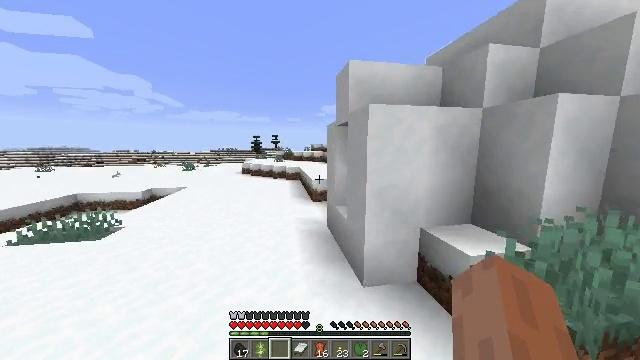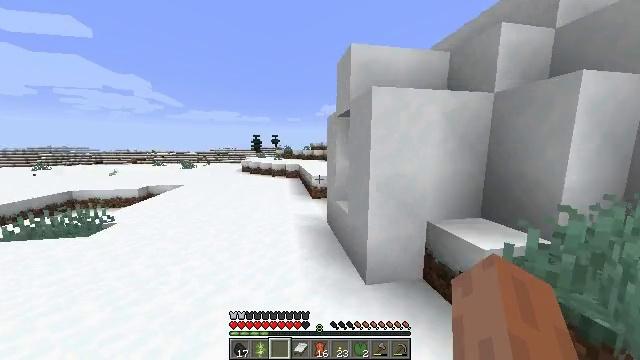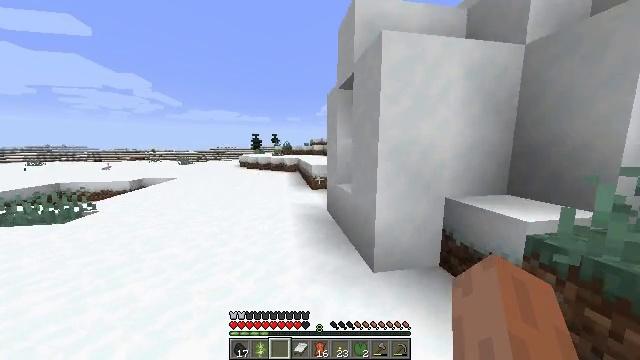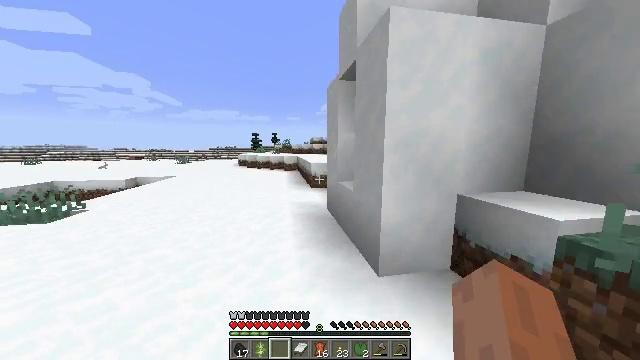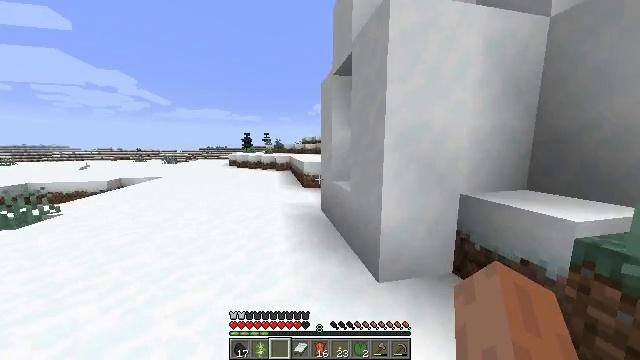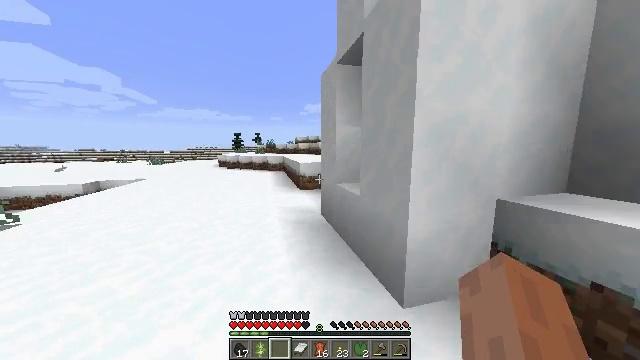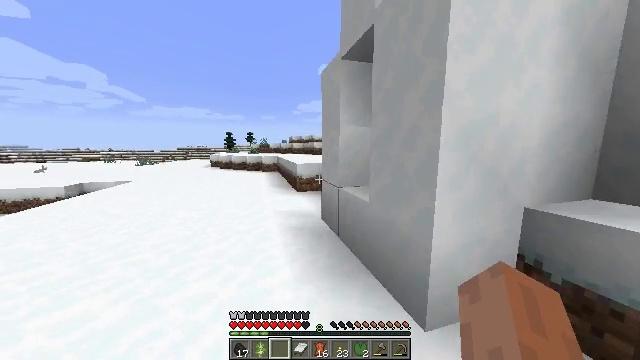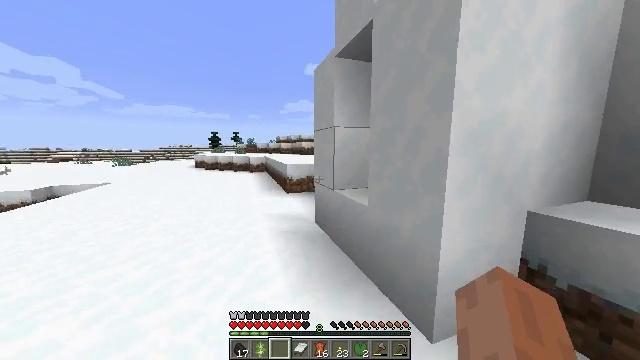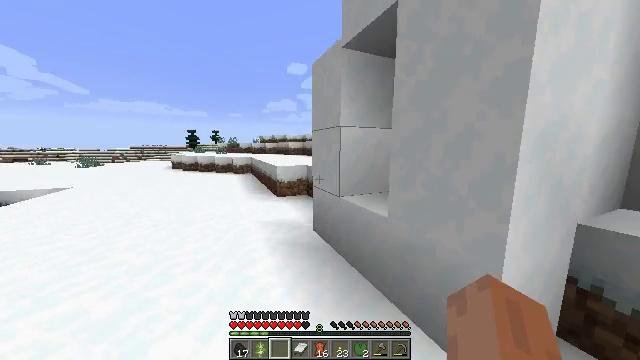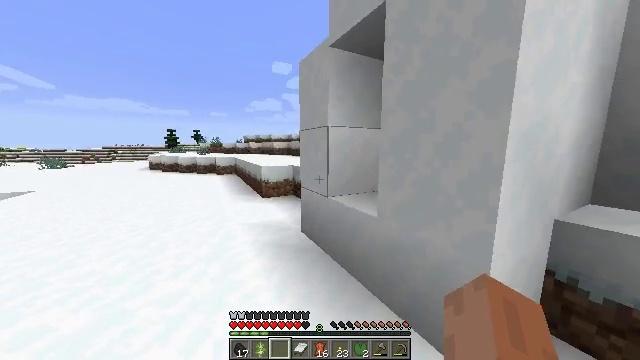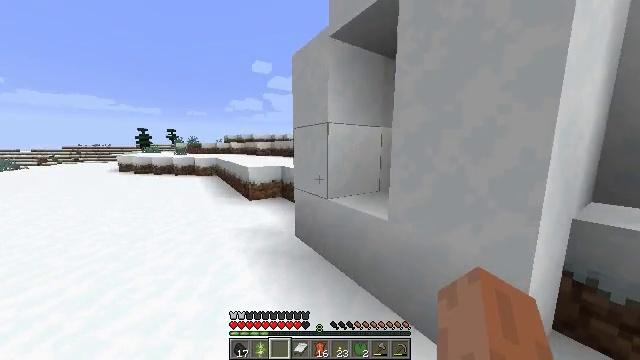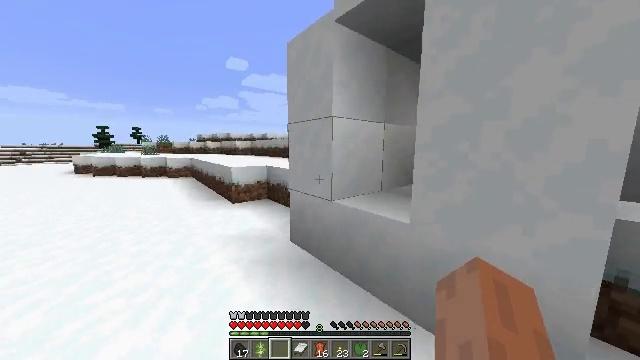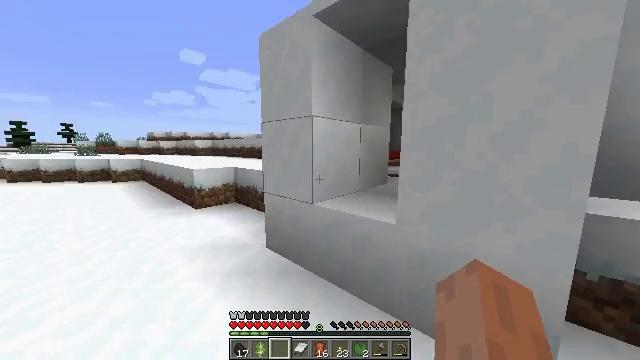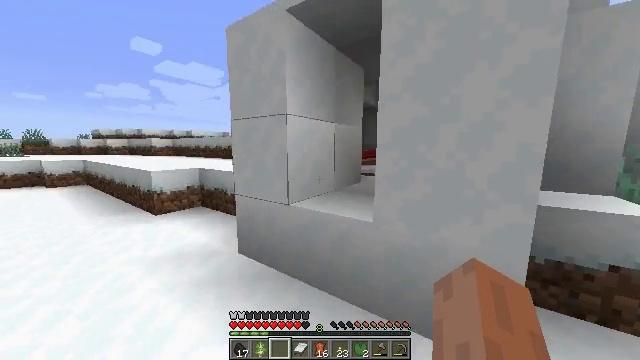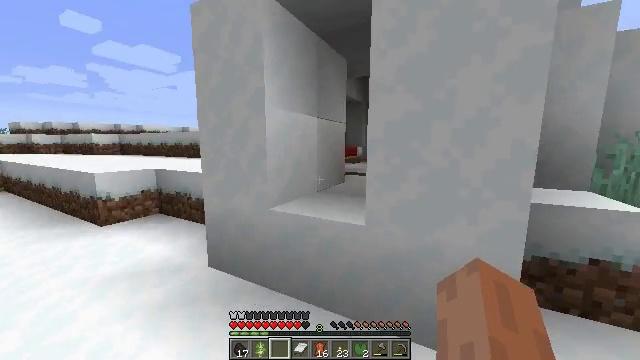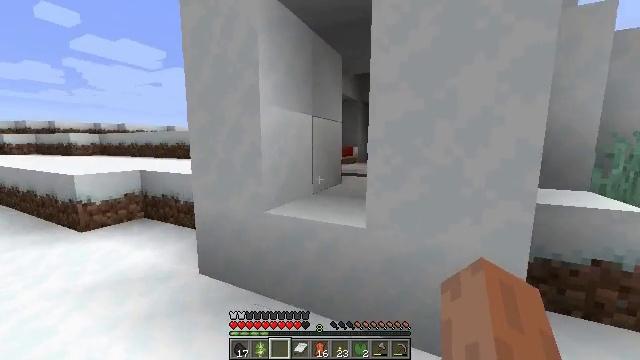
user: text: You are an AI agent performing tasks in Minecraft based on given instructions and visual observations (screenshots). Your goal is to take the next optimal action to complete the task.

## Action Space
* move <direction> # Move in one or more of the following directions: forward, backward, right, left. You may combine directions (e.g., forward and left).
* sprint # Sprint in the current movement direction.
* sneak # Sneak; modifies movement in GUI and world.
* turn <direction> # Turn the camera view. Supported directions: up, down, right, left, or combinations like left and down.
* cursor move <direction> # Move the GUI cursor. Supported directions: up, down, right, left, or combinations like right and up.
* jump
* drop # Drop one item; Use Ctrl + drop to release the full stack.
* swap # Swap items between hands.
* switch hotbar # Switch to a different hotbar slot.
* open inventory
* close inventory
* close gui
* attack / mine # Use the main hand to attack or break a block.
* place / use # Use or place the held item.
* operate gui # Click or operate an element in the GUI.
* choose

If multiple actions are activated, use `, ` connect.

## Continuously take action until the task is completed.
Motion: motion action
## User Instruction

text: Attack the redstone torch to break it.
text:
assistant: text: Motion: move forward
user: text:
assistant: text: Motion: move forward
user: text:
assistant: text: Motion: move forward
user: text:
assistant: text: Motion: move forward and move left, turn right
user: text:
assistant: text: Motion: move forward and move left, turn right
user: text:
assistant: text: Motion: move forward and move left, turn right
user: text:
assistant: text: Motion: move forward and move left, turn right
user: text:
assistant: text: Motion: move forward and move left, turn right
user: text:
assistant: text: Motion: move forward and move left, turn right
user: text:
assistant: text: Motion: move forward and move left, turn right
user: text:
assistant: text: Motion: move forward and move left, turn right
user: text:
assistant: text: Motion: turn right
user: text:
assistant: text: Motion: turn right
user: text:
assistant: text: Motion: turn right
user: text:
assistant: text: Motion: turn right
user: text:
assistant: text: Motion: move forward
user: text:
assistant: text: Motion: move forward
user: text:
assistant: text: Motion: move forward, turn right
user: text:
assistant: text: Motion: move forward, turn right
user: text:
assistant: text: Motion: move forward
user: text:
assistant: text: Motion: no_op
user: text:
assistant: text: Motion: no_op
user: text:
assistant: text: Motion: no_op
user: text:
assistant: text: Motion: move forward, turn right, jump
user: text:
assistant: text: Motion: move forward, jump
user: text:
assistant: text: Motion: move forward, jump
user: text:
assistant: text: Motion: move forward, jump
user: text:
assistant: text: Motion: move forward, turn right and down, jump
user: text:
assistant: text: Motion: move forward, turn right, jump
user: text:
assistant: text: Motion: move forward